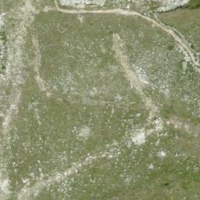
EUNIS habitat code: 31
Species observed at this site:
Oenanthe oenanthe
Scaeva pyrastri